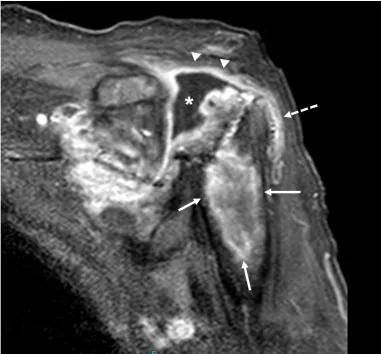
Imaging of the left shoulder 18 months after
arthroplasty removal. (b) Coronal T1-weighted magnetic resonance image of the shoulder with fat
saturation demonstrating peripheral gadolinium contrast enhancement
(arrowheads) surrounding a moderate glenohumeral joint effusion in the
location of the eroded humeral head (*) with extension to the
subacromial-subdeltoid bursa (dashed arrow) and in continuity with a large,
rim-enhancing proximal humeral metadiaphyseal intra-osseous abscess (white
arrows).
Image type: radiology (mri)